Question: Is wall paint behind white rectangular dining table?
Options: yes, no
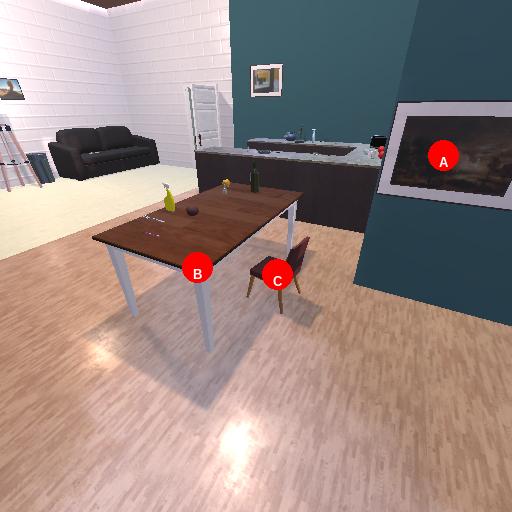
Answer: yes